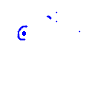
Particle: electron